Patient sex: M
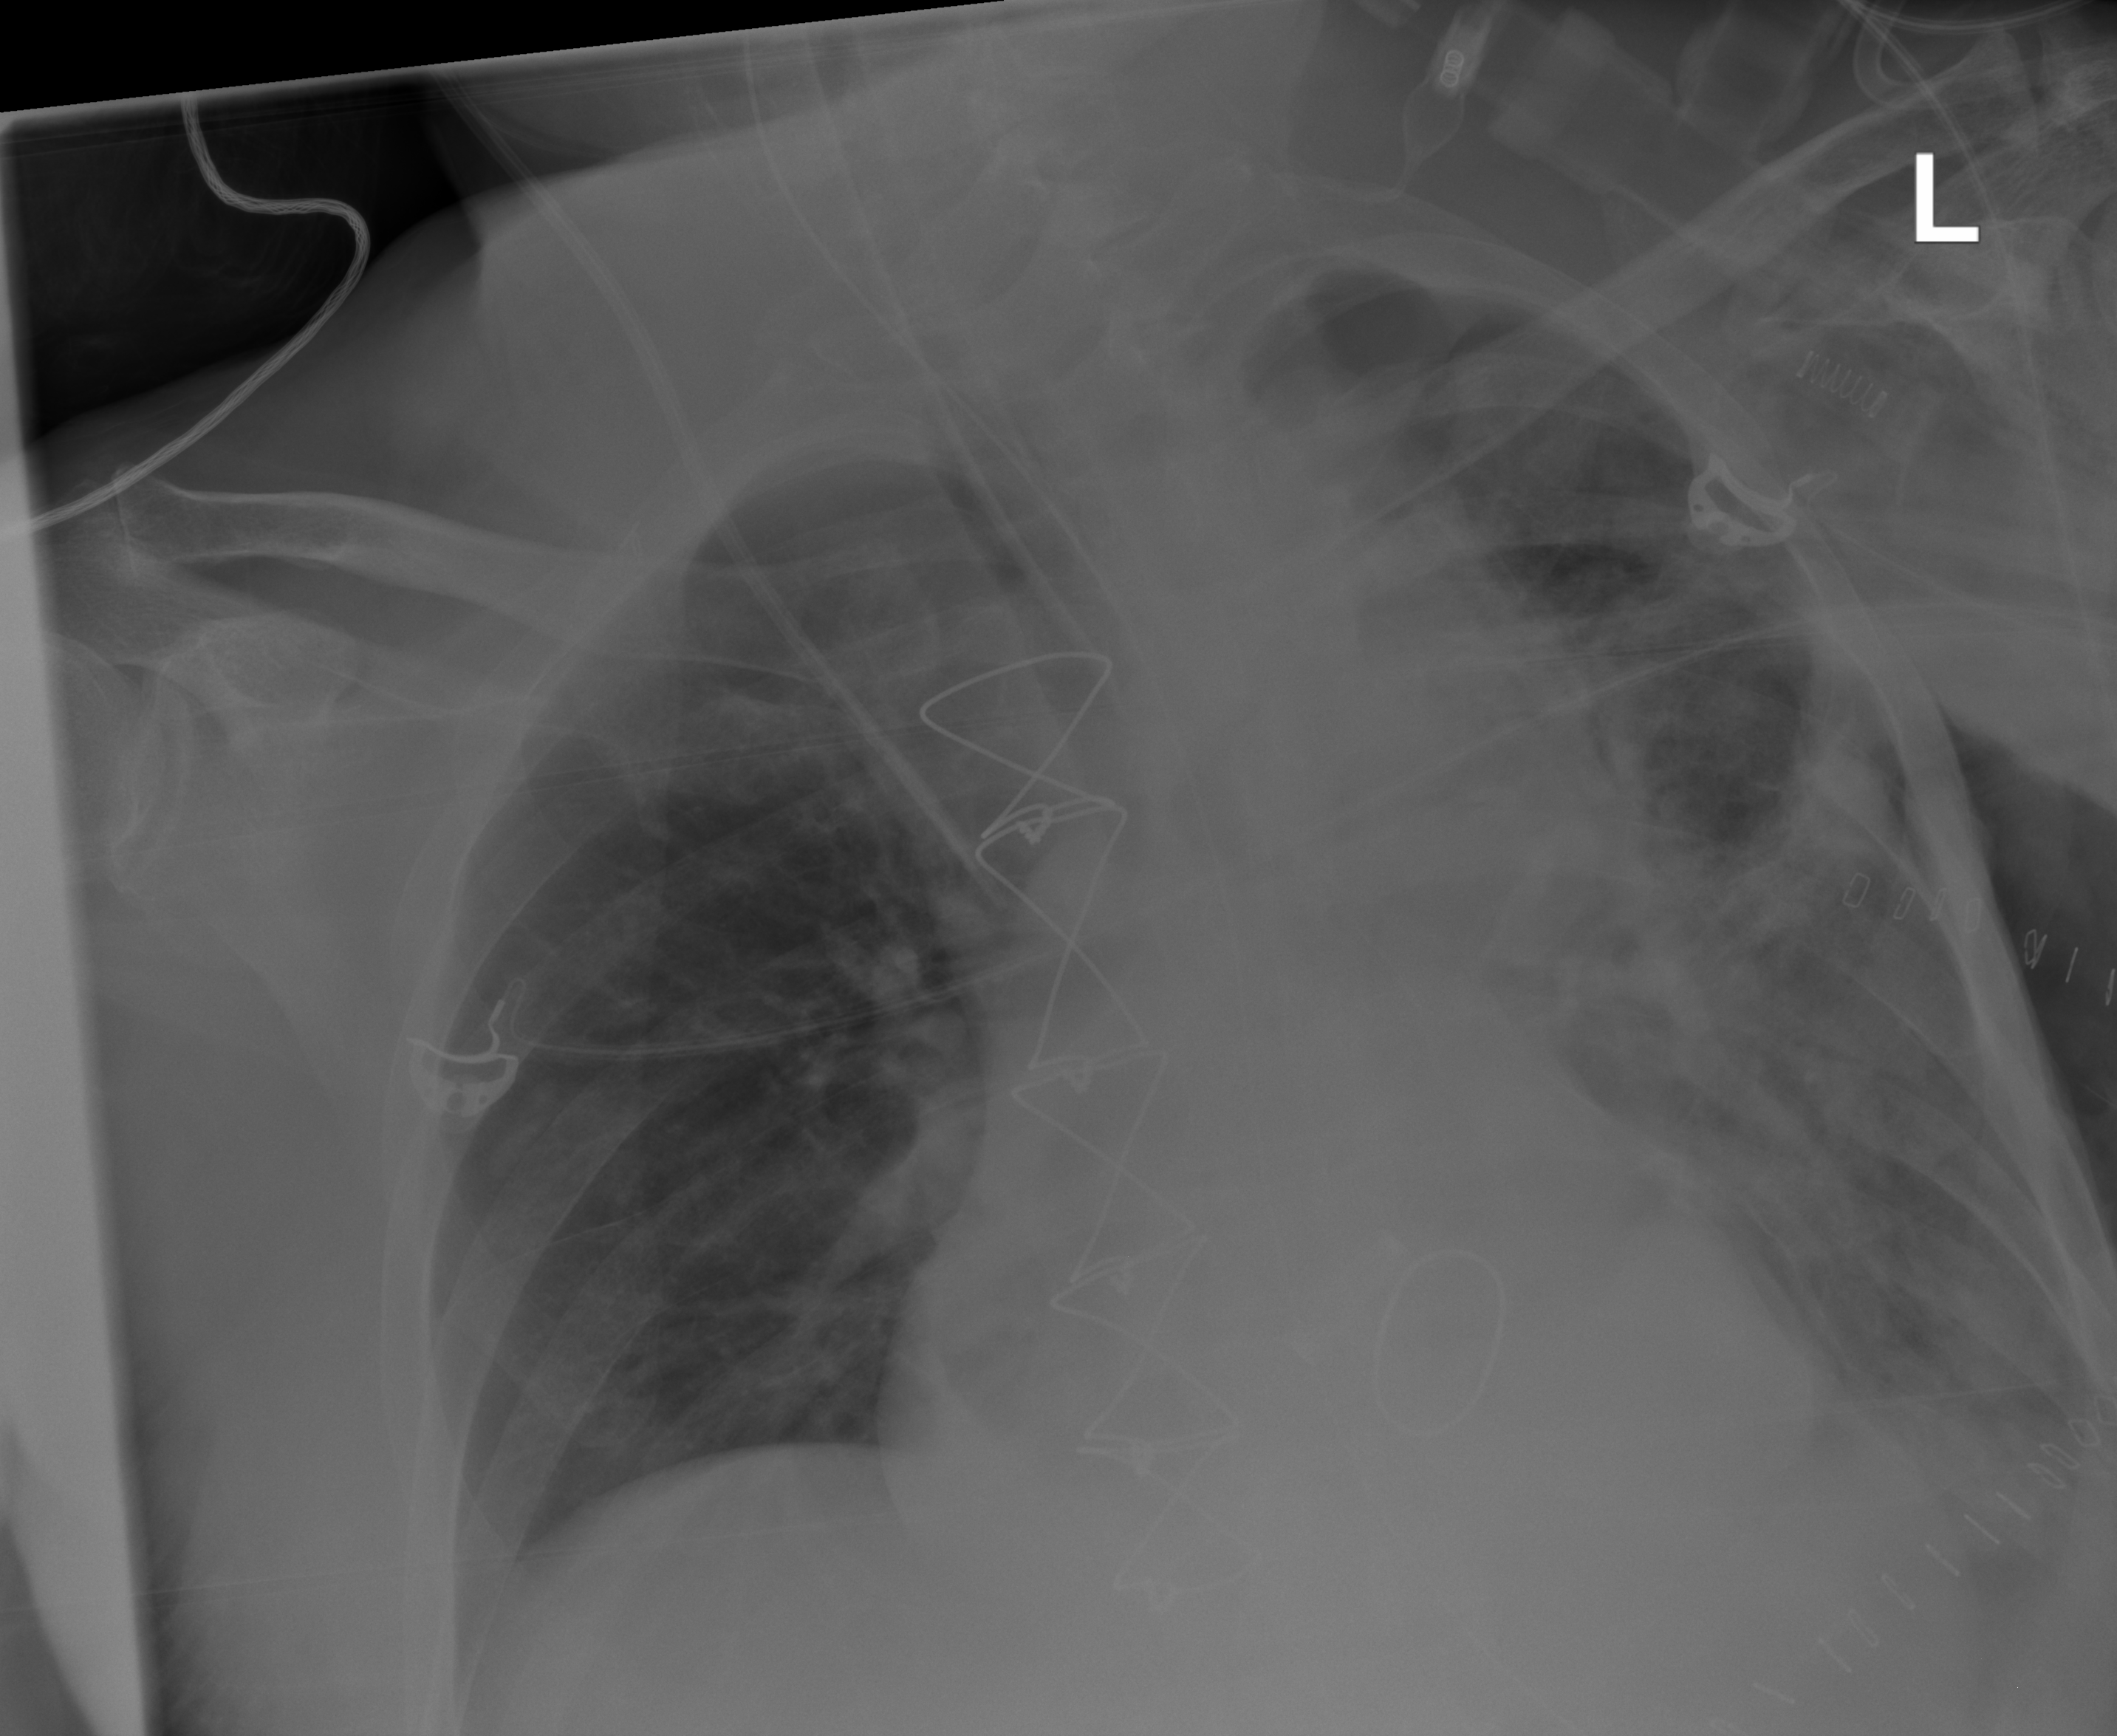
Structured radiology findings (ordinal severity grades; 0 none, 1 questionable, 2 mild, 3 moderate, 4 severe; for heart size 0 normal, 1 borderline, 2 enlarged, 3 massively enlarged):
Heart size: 1
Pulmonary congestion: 0
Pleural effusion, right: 0
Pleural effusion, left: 2
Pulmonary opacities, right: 0
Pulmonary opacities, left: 2
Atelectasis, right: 2
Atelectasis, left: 3